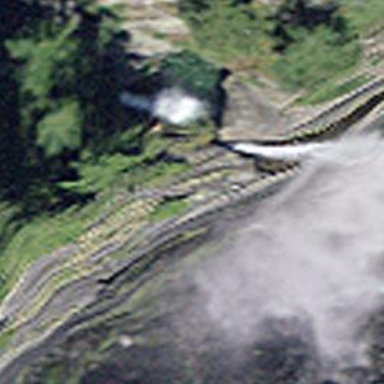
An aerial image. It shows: Beautiful waterfall.